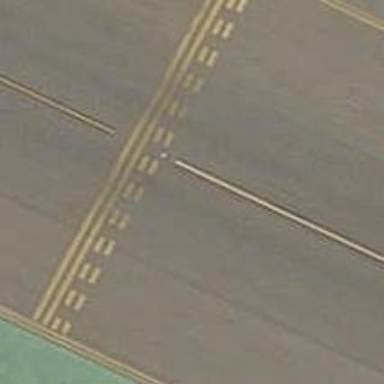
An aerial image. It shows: Runway holding position.